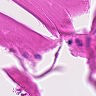
Metastatic tissue present: no